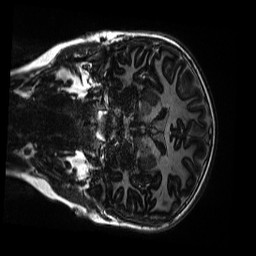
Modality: MP2RAGE
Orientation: coronal
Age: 11
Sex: female
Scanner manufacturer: siemens
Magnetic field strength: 3 T
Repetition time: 4 s
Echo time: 0.00303 s